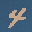
Label: 4